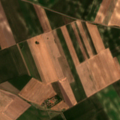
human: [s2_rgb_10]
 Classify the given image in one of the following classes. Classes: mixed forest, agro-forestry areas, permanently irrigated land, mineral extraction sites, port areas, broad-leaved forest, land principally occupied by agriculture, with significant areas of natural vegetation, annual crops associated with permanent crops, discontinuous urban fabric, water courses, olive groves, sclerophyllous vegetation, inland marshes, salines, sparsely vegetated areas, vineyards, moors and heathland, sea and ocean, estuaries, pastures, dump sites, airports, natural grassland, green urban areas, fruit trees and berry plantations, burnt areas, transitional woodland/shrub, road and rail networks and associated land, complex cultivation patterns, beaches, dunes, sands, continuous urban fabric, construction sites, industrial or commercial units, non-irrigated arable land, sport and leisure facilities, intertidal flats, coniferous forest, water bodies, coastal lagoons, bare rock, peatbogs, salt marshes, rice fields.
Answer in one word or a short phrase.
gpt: non-irrigated arable land